Aerial crown-view tile of a tropical tree (Barro Colorado Island, Panama), acquired 20250414:
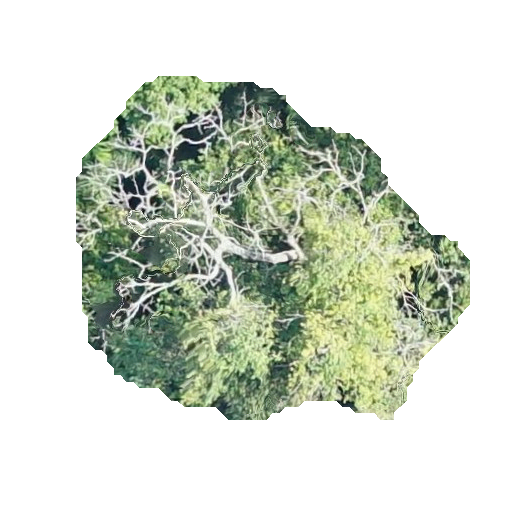
Species: Ceiba pentandra
GBIF accepted scientific name: Ceiba pentandra
Crown area: 146.646 m²